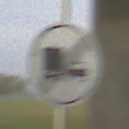
Verkehrszeichen: EndeUeberholverbotKraftfahrzeuge
Umgebung: Outdoor, Suburban
Tageszeit: SunriseSunset
Wetter: PartlyCloudy
Licht: Natural
Jahreszeit: NotSpecified
Kontrast: MediumContrast